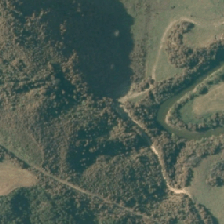
Land cover: grose_broom